Question: I'm using the newest version of Chrome and I simply cannot get the box shadow to display properly on my div when I use rounded corners..it looks like it's cut off or something, please see the screenshot below:

You can see the test site at <URL>
Thanks,
slashp
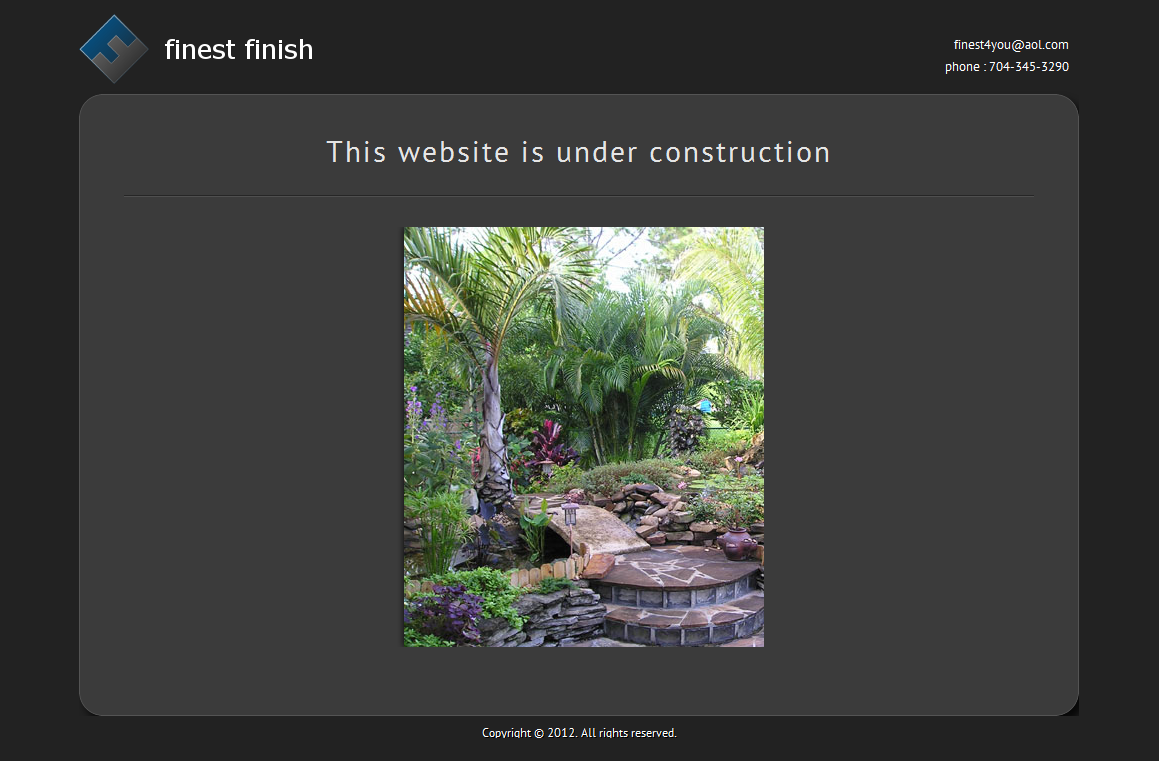
Answer: Your CSS reset contains an 'overflow: hidden' style which is causing your 'div.container' to clip the shadow. You should just remove it, because I don't see anything in the selector that's worth applying such an overflow to:
'''
html,
div,
span,
head,
h1,
h2,
h3,
h4,
h5,
h6,
p,
blockquote,
a,
font,
img,
small,
strong,
ol,
ul,
li {
margin: 0;
padding: 0;
border: 0;
outline: 0;
font-size: 100%;
background: transparent;
overflow: hidden;
}
'''